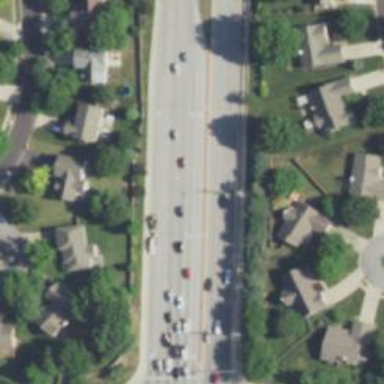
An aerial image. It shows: Road with dash markings.